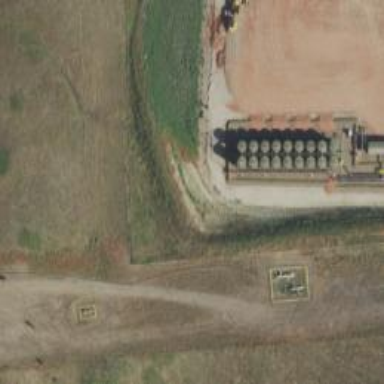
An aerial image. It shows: Storage tank with man-made structure.